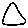
Label: triangle